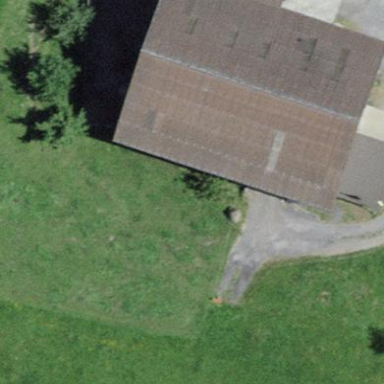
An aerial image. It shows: Barn.